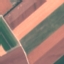
Land use / land cover: AnnualCrop